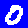
Digit: 0